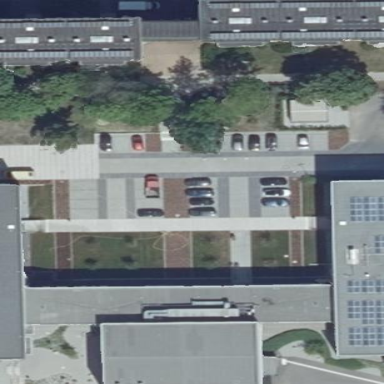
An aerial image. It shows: School building.